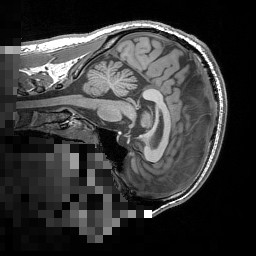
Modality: T1w
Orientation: sagittal
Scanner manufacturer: siemens
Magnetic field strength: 3 T
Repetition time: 1.5 s
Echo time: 0.00291 s